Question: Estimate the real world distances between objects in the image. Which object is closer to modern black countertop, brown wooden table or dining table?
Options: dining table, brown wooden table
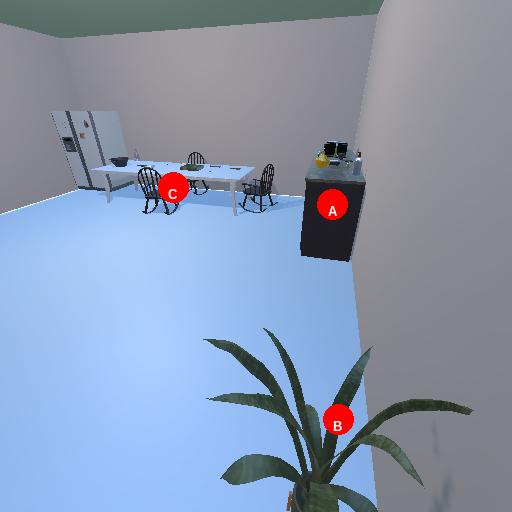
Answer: dining table